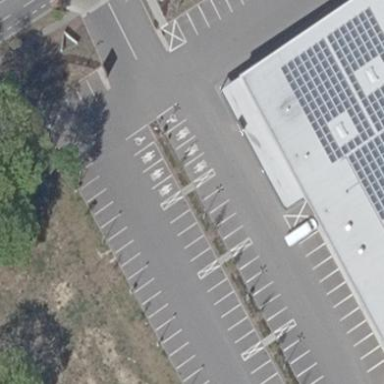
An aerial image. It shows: Street-side parking area.